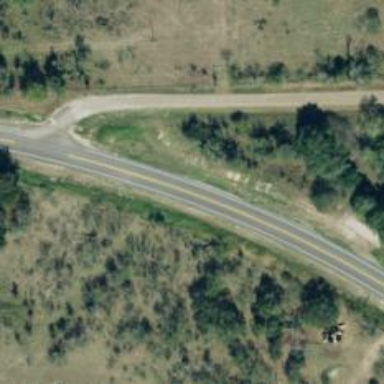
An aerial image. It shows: Tertiary road.